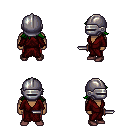
a pixel art fantasy rpg character, male body template, human, dark skin, red robe, red pants, green loose hair, metal helm, maroon shoes, dagger, four views (front, back, left, right), 2x2 character sprite sheet, small pixel art, hard edges, no anti-aliasing